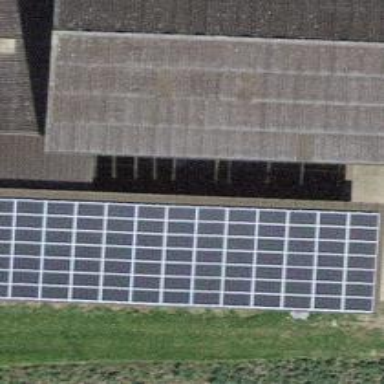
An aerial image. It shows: Solar power generator using photovoltaic panels.